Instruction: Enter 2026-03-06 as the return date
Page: home
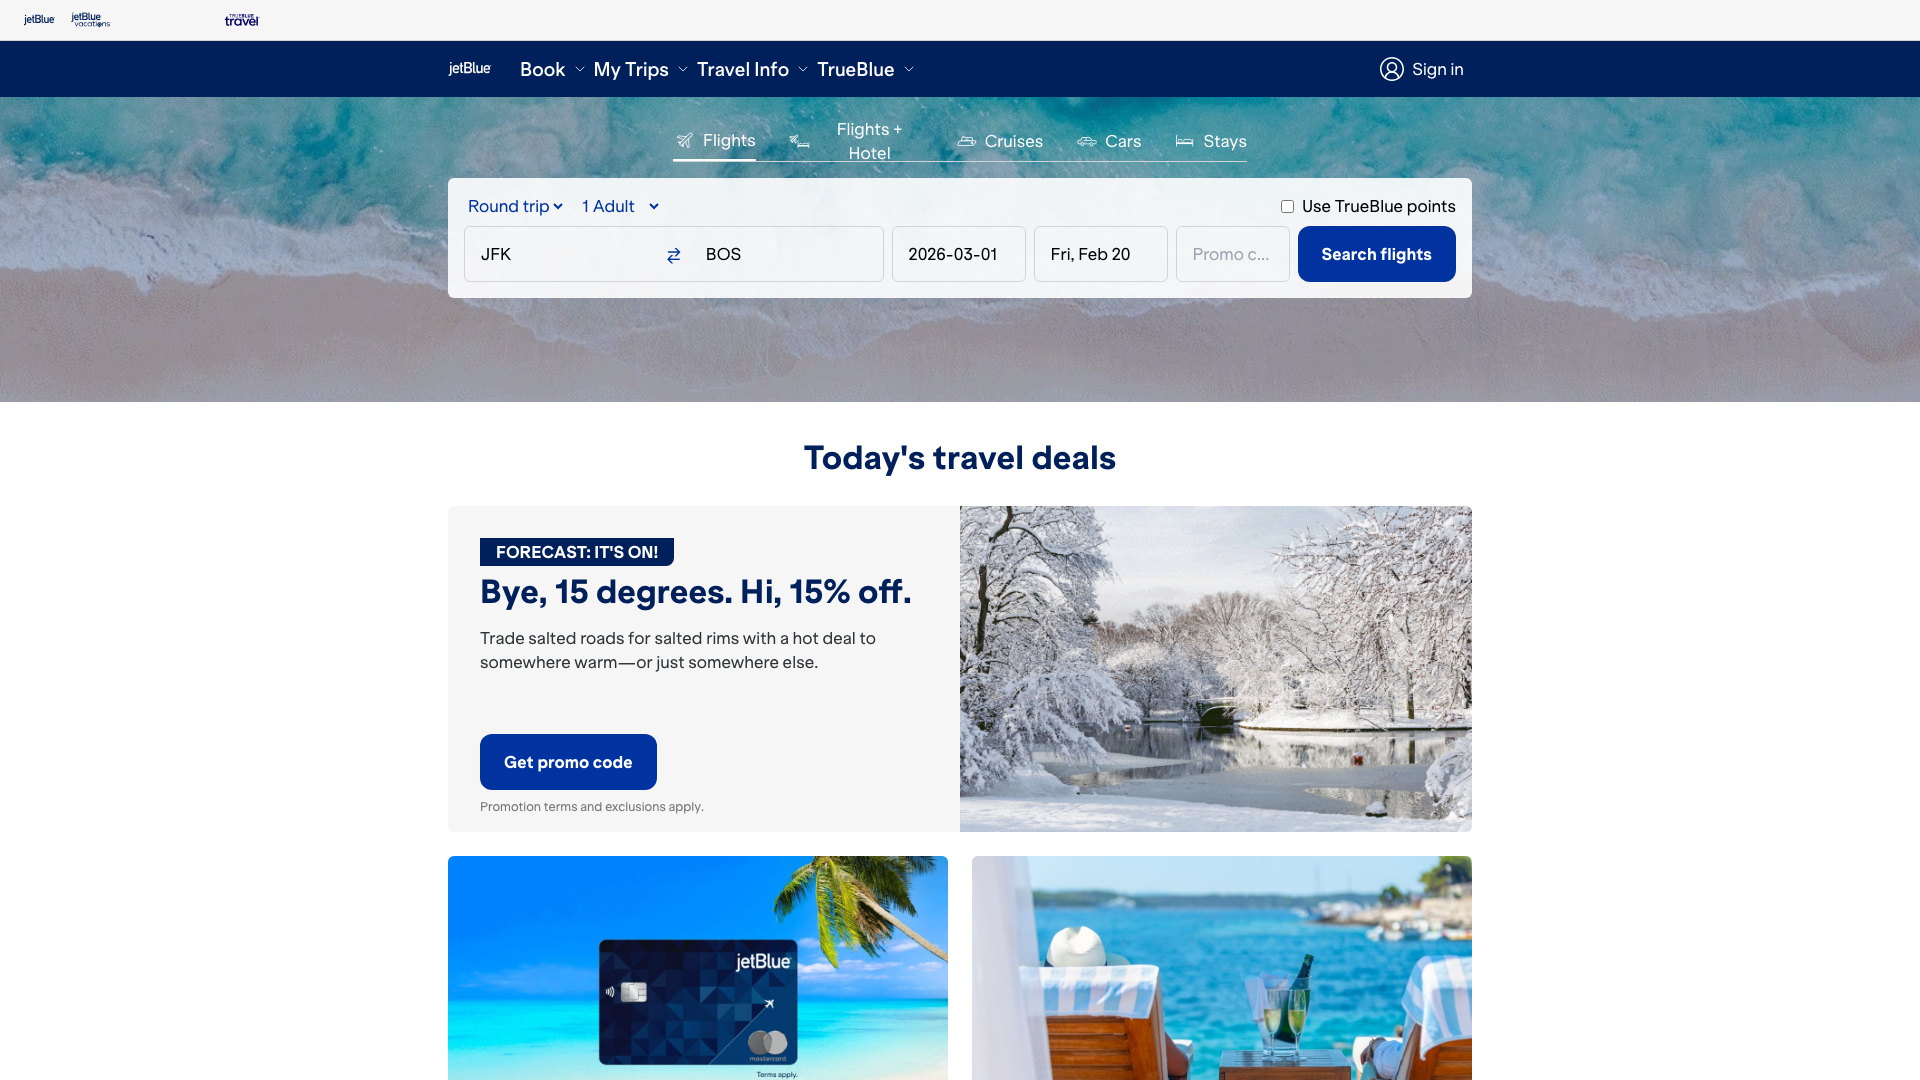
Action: type